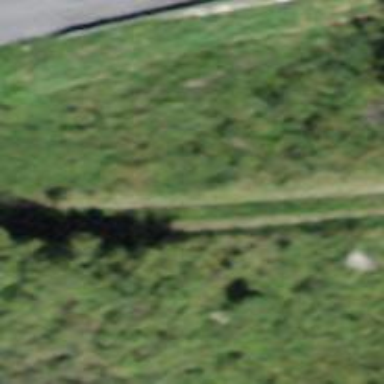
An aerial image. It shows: Track road with grade4 tracktype.